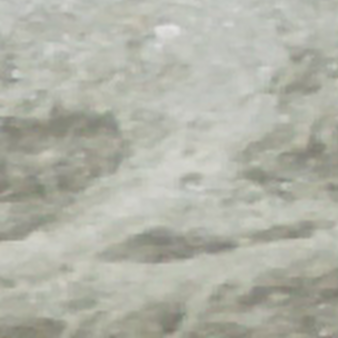
Label: other